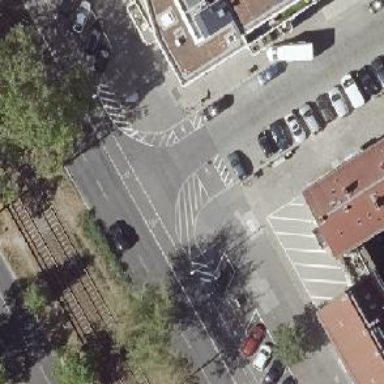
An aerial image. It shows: Unmarked road crossing.